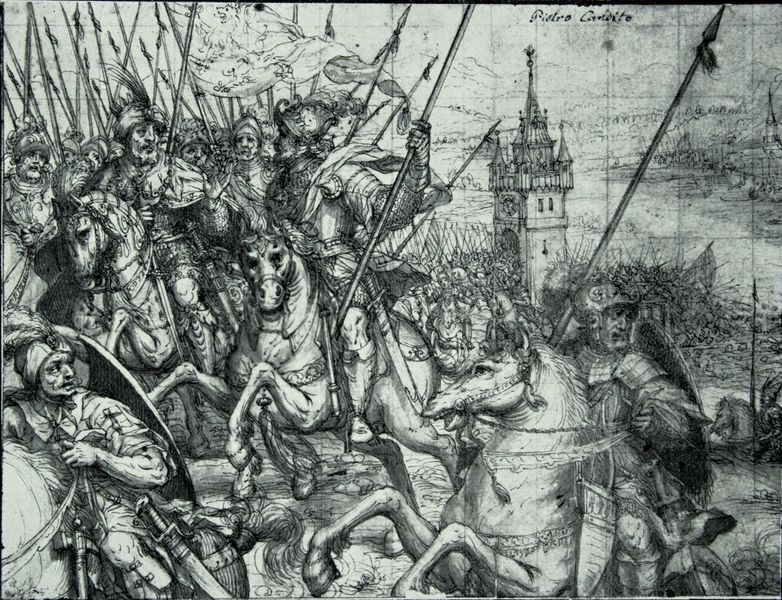
Titel: Schlacht bei Mühldorf
Künstler: Hans Werl
Standort: Wien
Institution: Albertina
Schlagwörter: angriff, berg, feder, himmel, kampf, kämpfer, schatten, wasser, weiß, fluss, kirchturm, landschaft, menschen, see, stadt, fenster, frankreich, grau, hut, männer, schwarz, skizze, zeichnung, dach, schloss, tiere, tuch, wiese, teppich, federn, tod, herr, signatur, feld, flusslauf, horizont, hügel, wind, kirche, boden, saum, pferd, pferde, reiter, turm, turmspitze, hufe, reiten, sattel, zaumzeug, zügel, schrift, segel, papier, fahne, flagge, berge, gebirge, zug, dorf, grafik, graphik, flus, banner, krieg, schlacht, wehen, gefolge, historienbild, könig, lanze, soldaten, gefaltet, uhr, ad, tor, zinnen, flucht, schild, tusche, blut, burg, festung, druck, druckgrafik, radierung, stich, schilder, schwarzweiß, schwert, schwerter, säbel, waffen, soldat, waffe, getümmel, tumult, bleistift, helm, beutel, entwurf, ritter, armee, heer, rüstung, wimpel, hufen, tinte, stadttor, karte, helme, totenkopf, scharnier, axt, hammer, ross, leid, krieger, halfter, lanzen, löwe, landkarte, speer, speere, rösser, fort, schlachtross, turban, gezeichnet, netz, triumphzug, schwar, einhorn, raster, schlachtfeld, standarte, gefecht, aufbäumen, schilde, besatzung, uhrturm, osmanen, schlachtrösser, einzug, siegeszug, türken, unheil, belagerung, radierung?, edging, garnisonen, schlach, soldaten7, pietro, ss, janitscharen, feder#, condito, keieger